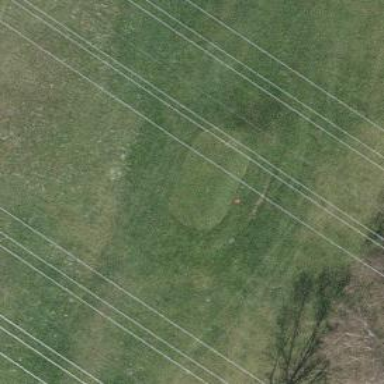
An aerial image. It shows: Grass area designated as golf tee.